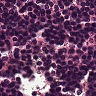
Metastatic tissue present: no